Question: I'm using the followin cURL request to get all tweets from an account:
'''
$url = 'https://api.twitter.com/1.1/statuses/user_timeline.json';
$requestMethod = 'GET';
$getfield = '?screen_name=heregoestheaccount&tweet_mode=extended&count=50';
$twitter = new TwitterAPIExchange($settings);
$twitter->setGetfield($getfield);
$twitter->buildOauth($url, $requestMethod);
$response = $twitter->performRequest(true, array(CURLOPT_SSL_VERIFYHOST => 0, CURLOPT_SSL_VERIFYPEER => 0));
$tweets = json_decode($response, true);
'''
I'm now getting the following array:
'''
array (size=26)
'created_at' => string 'Fri Sep 25 12:05:51 <PHONE>' (length=30)
'id' => int 1309464126494846976
'id_str' => string '1309464126494846976' (length=19)
'full_text' => string '[ #Esports ]
On Sunday 27.09.2020 at 1 p.m. the First Division Qualifier for the Rainbow Six: Siege Fall Season 2020 will start! Our team will fight for its slot in the first division.
We wish all the best for their first competition in the noetic team!
#noeticBLAST (length=302)
'truncated' => boolean false
'display_text_range' =>
array (size=2)
0 => int 0
1 => int 272
'entities' =>
...
'''
My problem is that, when rendering the 'full_text' of the tweet, the text does not follow the original indentation, since it renders like this.

How to display the original indentation of the tweet?
I have the following HTML to display the text:
'''
<div class="col-sm-12 col-md-7">
<p>
<?= $tweet['full_text']; ?>
</p>
</div>
'''
according to @Pascal comment, I added '<pre>' tag in my '<p>'.
Here's what is displayed:
<URL>
But that's not what I want, since I don't want the user to have to scroll to see the text.
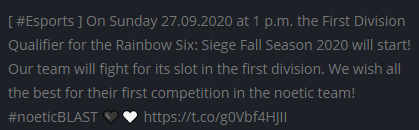
Answer: I found out how to do this. It's ugly, but it works:
'''
<?=str_replace(array("
", "
", "
"), "<br/>", $tweet['full_text']); ?></p>
'''